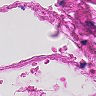
Metastatic tissue present: no